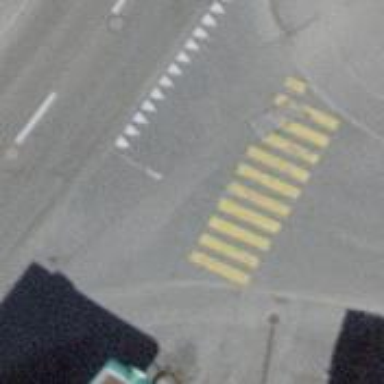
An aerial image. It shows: Marked zebra crossing on the road.